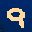
Label: 9